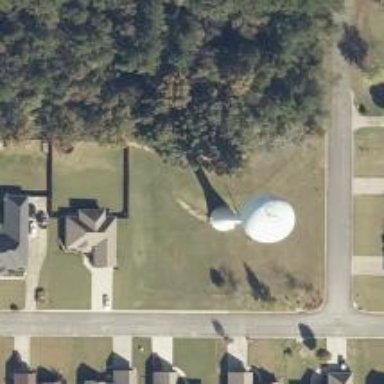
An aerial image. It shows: Water tower that is man-made.